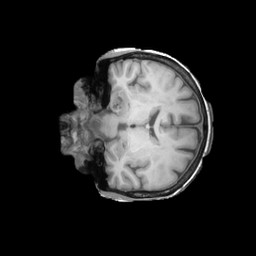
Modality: T1w
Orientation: coronal
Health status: ill
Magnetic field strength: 3 T